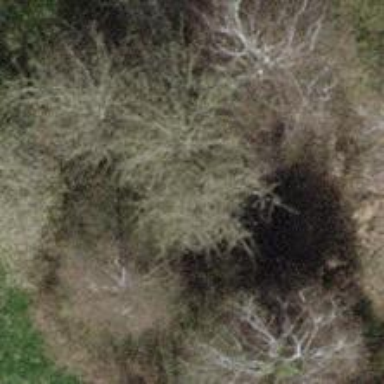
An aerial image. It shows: Beautiful tree in nature.